Question: I have already created a keystore (server.jks in the image) having imported the relevant key-pair.
'''
keytool -importkeystore -srckeystore server.p12 -destkeystore server.jks -srcstoretype pkcs12
'''
I need to append intermediate certificates to it using the java keytool.
Using KeyStore explorer tool on windows, I can append certificates following the right click context menu, just like in the attached image.

After adding the primary/intermediate certificates following the Append Certificate option, I can see it on the KeyStore explorer like a tree.
'''
---primary intermediate certificate
|---secondary intermediate certificate
|---my server certificate
'''
I am very much interested in knowing how this can be done, using the 'Java KeyTool' on the (LINUX) command line.
Thank you in advance.
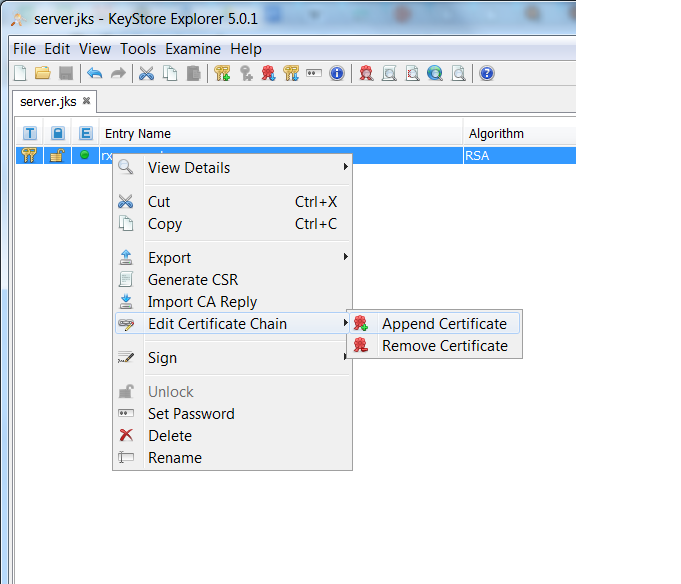
Answer: This is more or less the same problem as in <URL>. You need to prepare a file representing the certificate chain, each certificate followed by the CA certificate that issued it.
'''
-----BEGIN CERTIFICATE-----
MIICajCCAdOgAwIBAgIBAjANBgkqhkiG9w0BAQUFADA7MQswCQYDVQQGEwJVSzEa
....
-----END CERTIFICATE-----
-----BEGIN CERTIFICATE-----
MIICkjCCAfugAwIBAgIJAKm5bDEMxZd7MA0GCSqGSIb3DQEBBQUAMDsxCzAJBgNV
....
-----END CERTIFICATE-----
'''
You may need to export your EEC (End Entity Certificate) from your keystore first ('keytool -exportcert ...'). Then, use the text editor of your choice (vi, emacs, gedit, ...) or 'cat' to concatenate your EEC and the intermediate certificate(s) in order. Then import the resulting file into your keystore against the alias that contains your private key ('keytool -importcert -alias ...').